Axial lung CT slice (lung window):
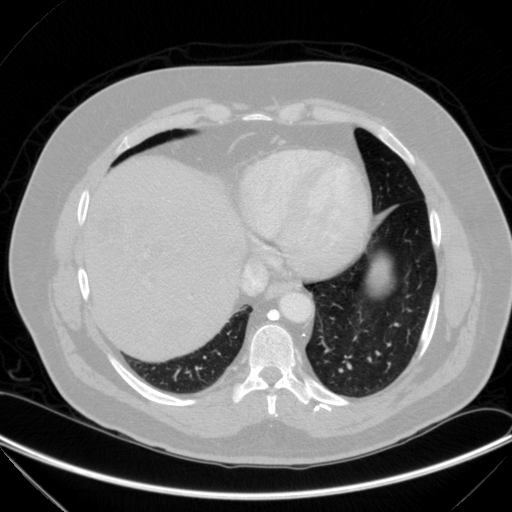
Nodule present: no